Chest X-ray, PA view. Patient: 66 years old, sex M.
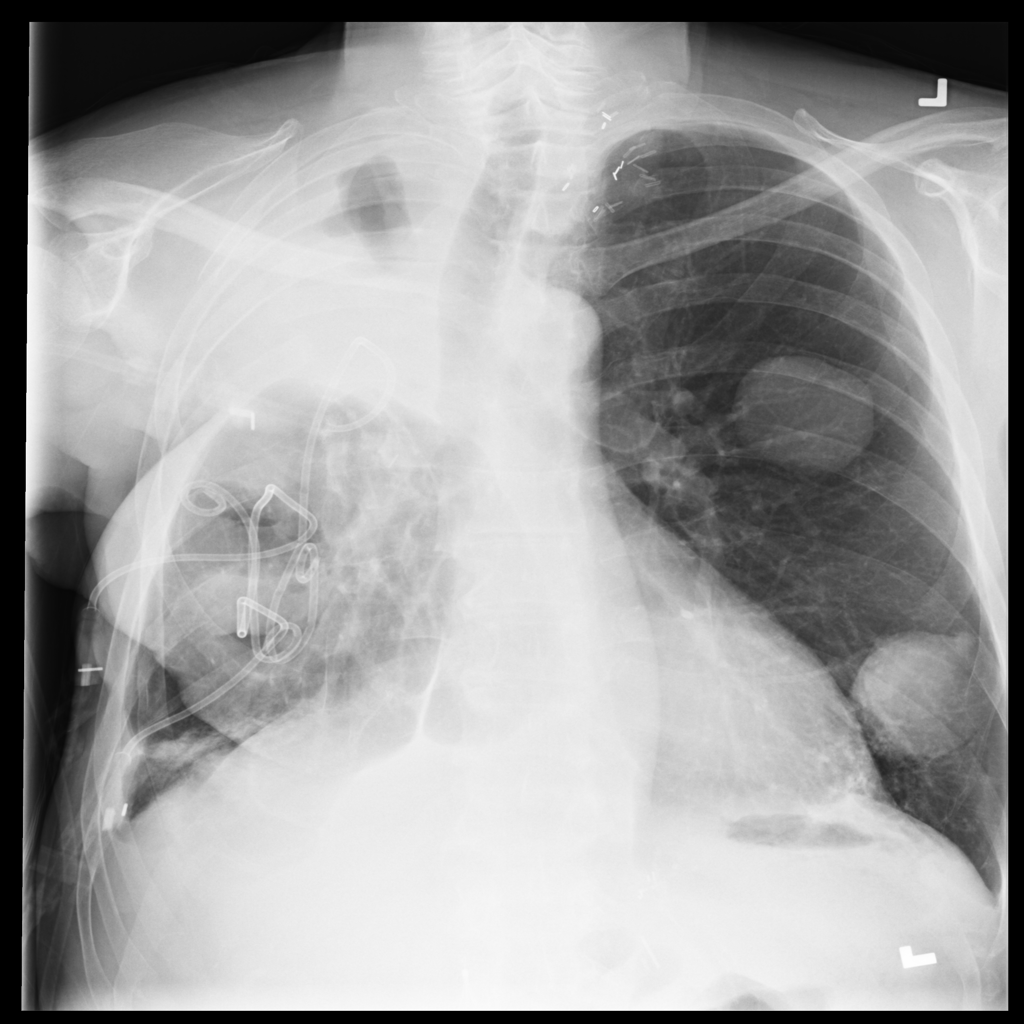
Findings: Effusion, Mass